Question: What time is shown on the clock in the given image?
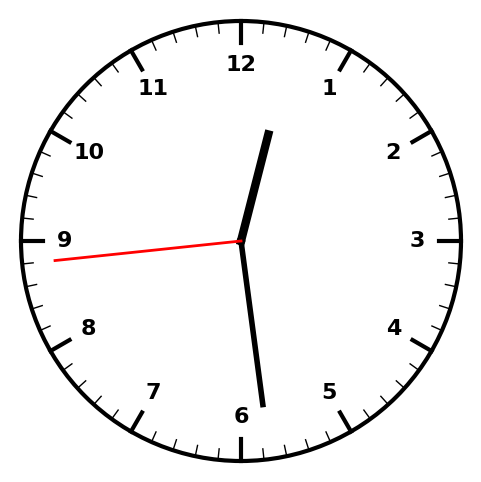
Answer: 12:28:44